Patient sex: F
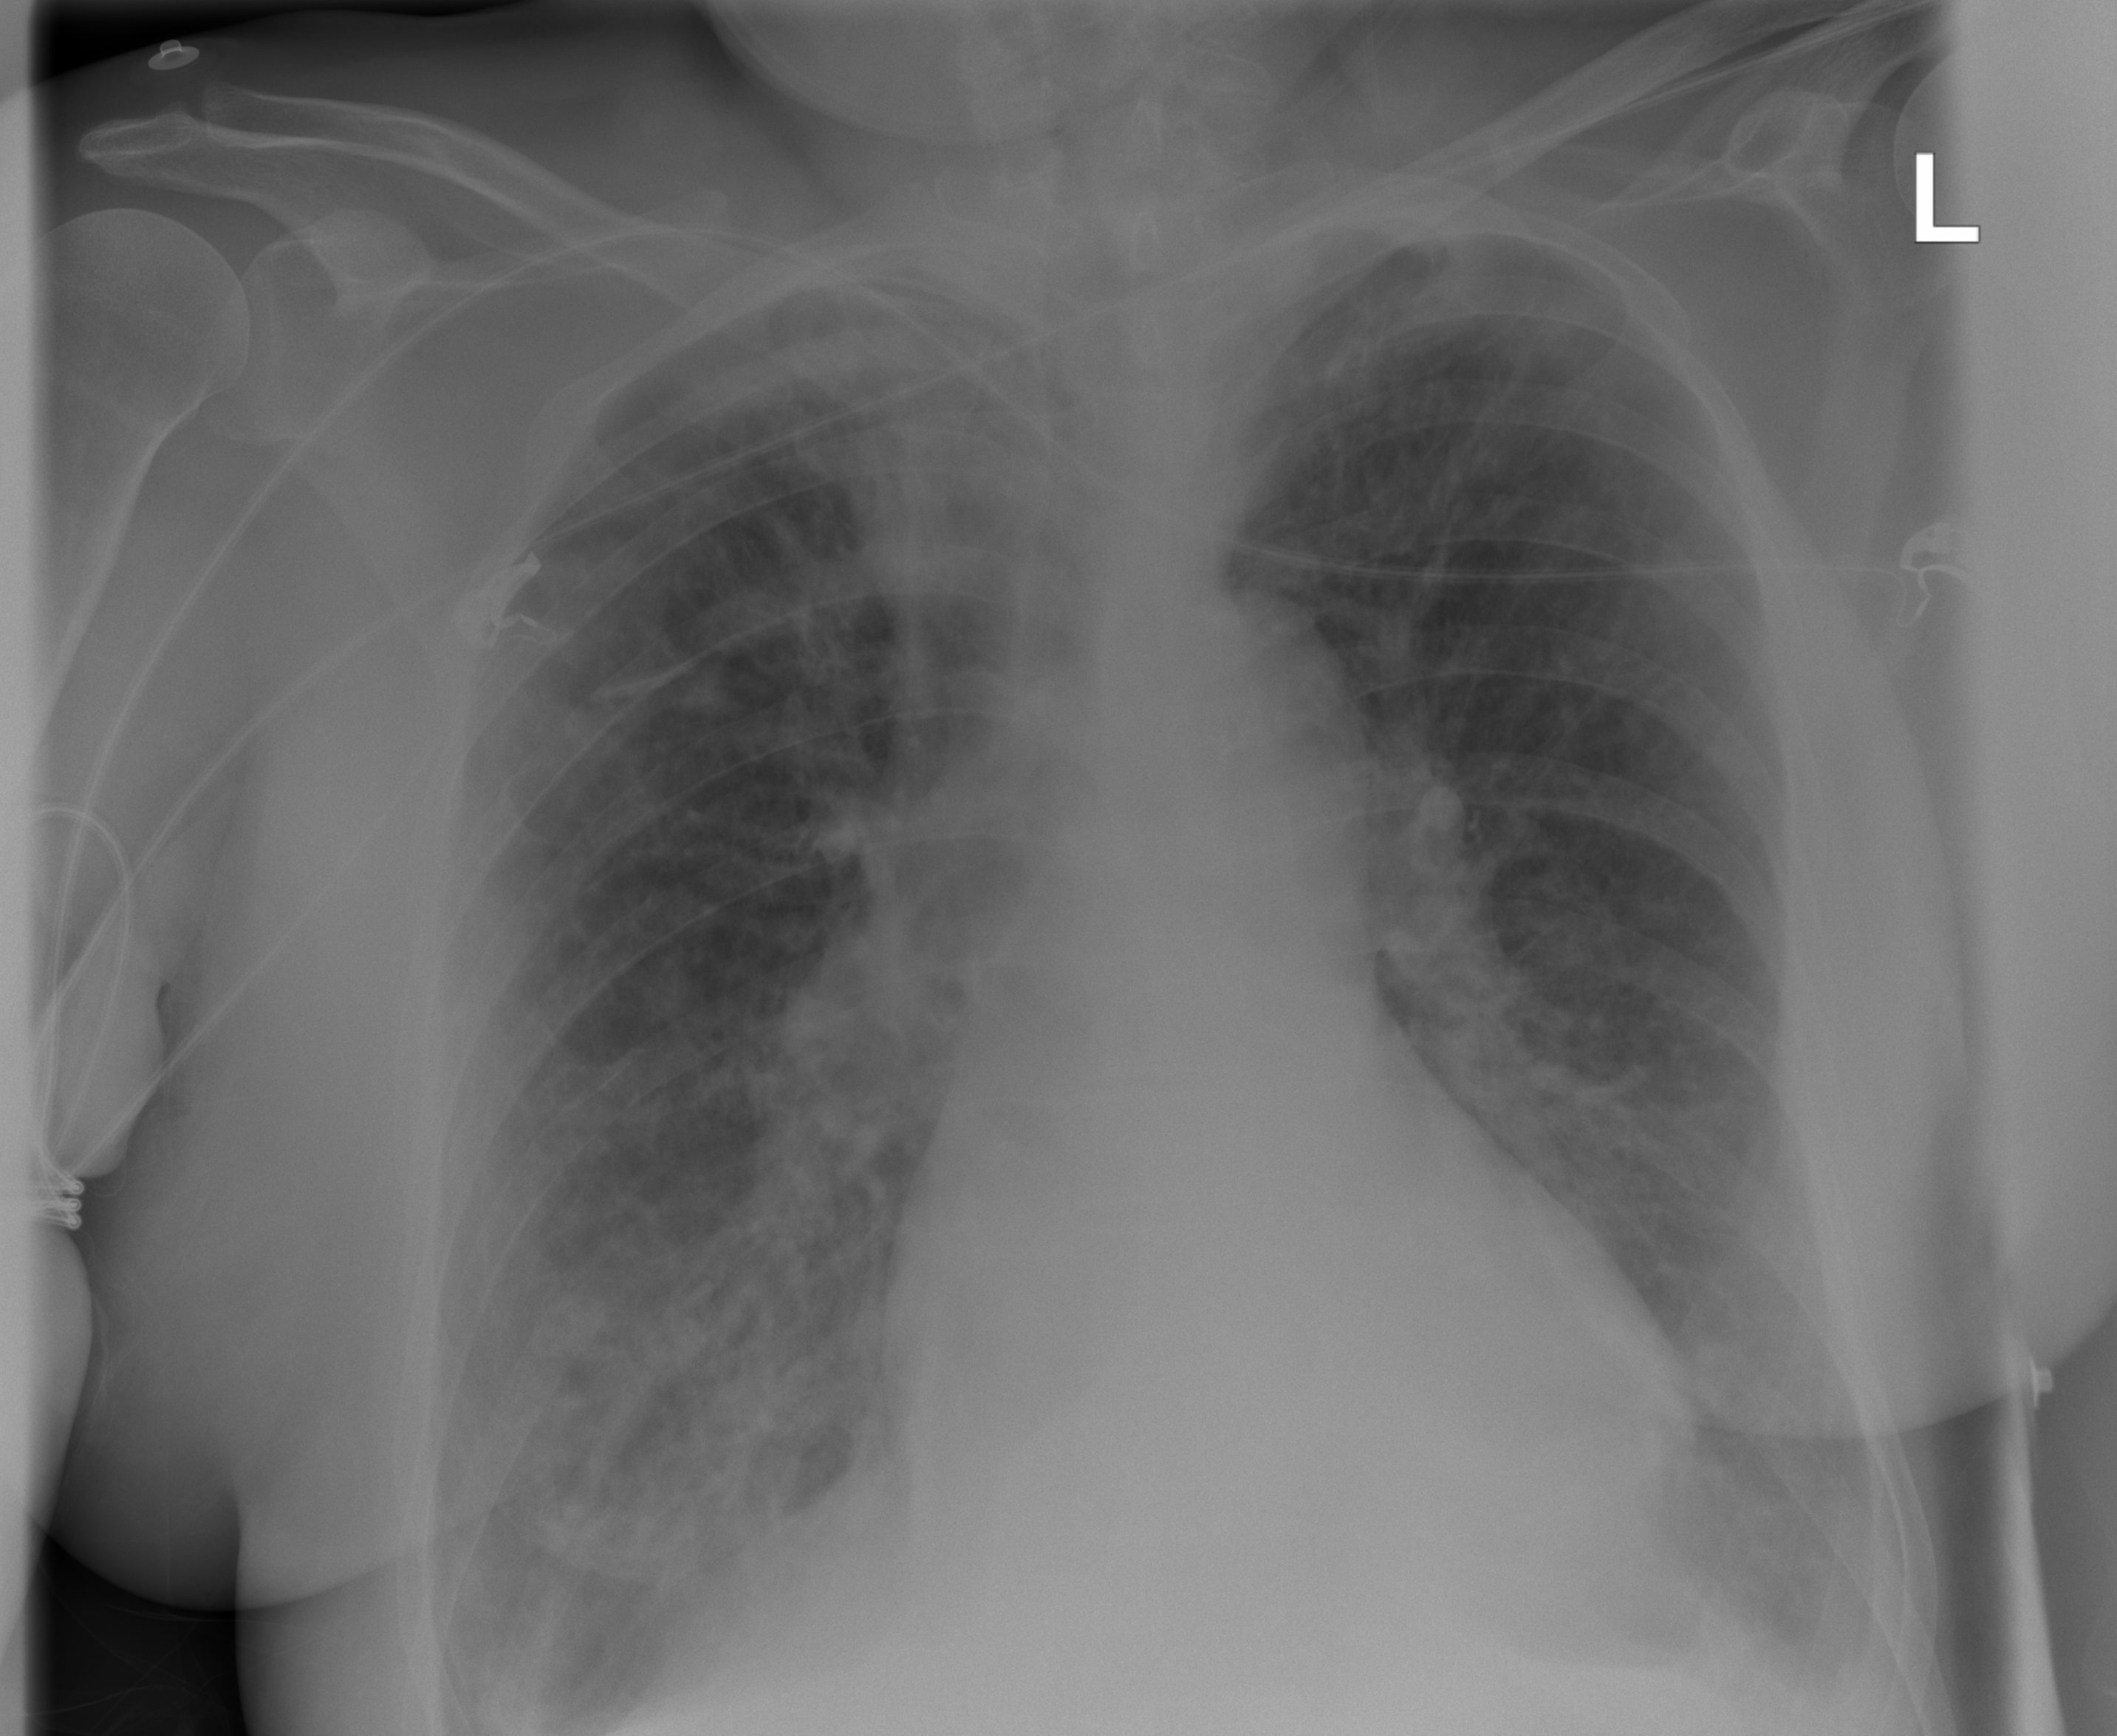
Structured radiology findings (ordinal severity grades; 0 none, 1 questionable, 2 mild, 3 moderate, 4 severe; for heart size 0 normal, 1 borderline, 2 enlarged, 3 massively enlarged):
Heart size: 0
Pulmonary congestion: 2
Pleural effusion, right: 1
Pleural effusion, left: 1
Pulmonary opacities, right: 2
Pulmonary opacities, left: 2
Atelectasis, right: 0
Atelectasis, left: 0